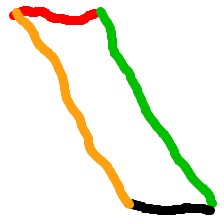
Shape: parallelogram